Interaction volume radius: 5 \u00c5
Interaction volume height: 40 \u00c5
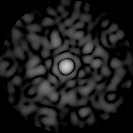
Disorder parameter: 0.8159